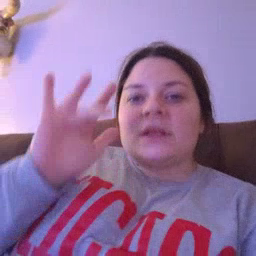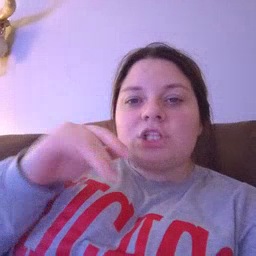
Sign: touch